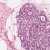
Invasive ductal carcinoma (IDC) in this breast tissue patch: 0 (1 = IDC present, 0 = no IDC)